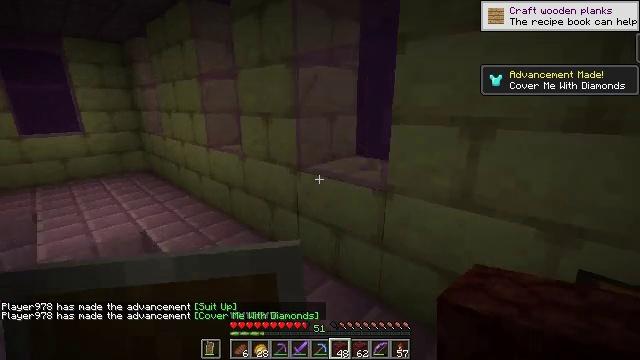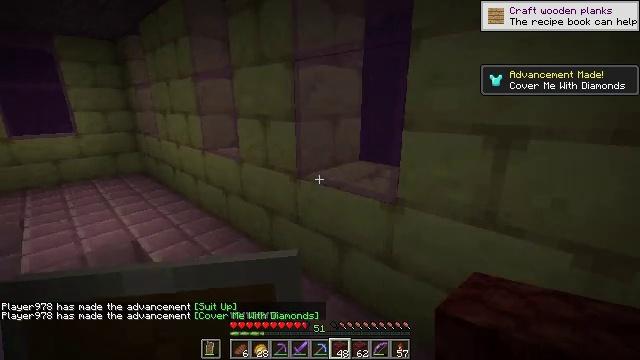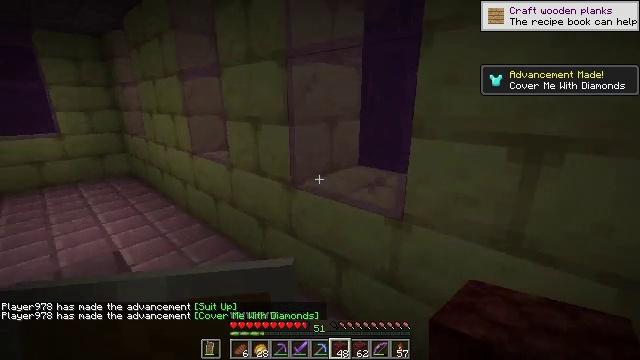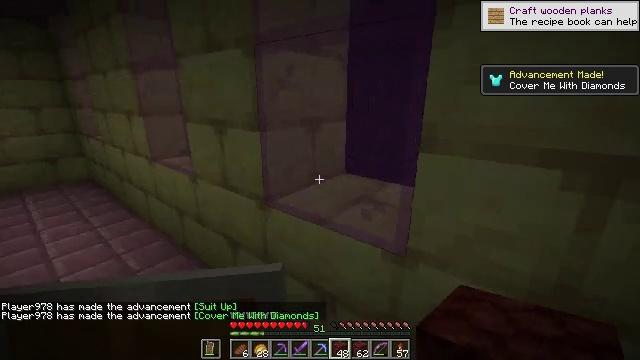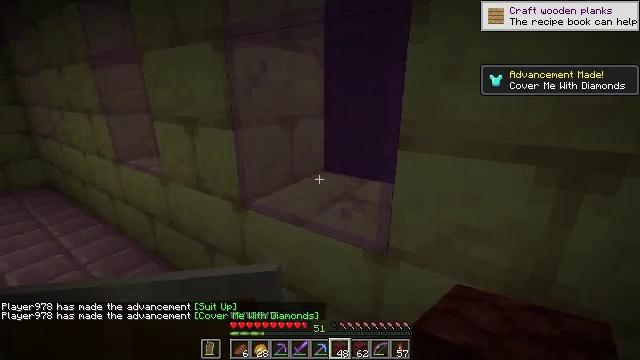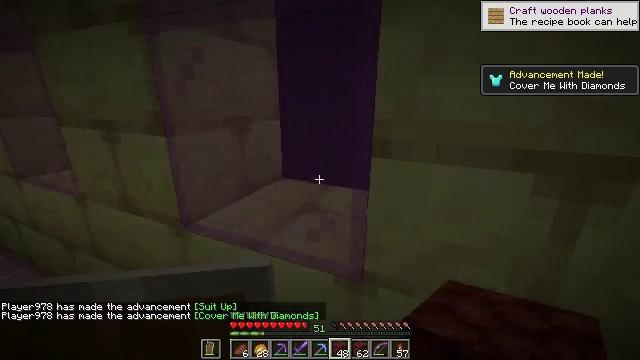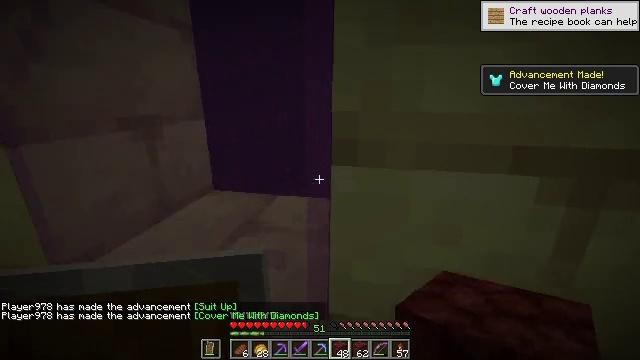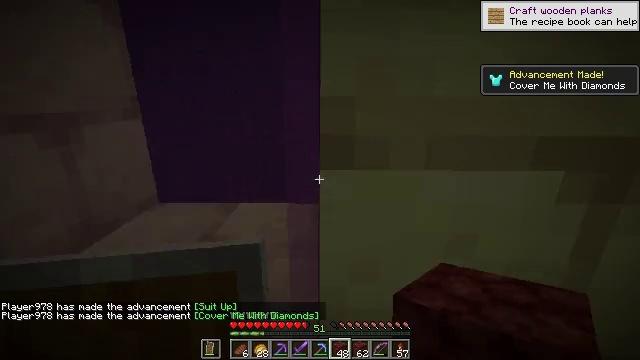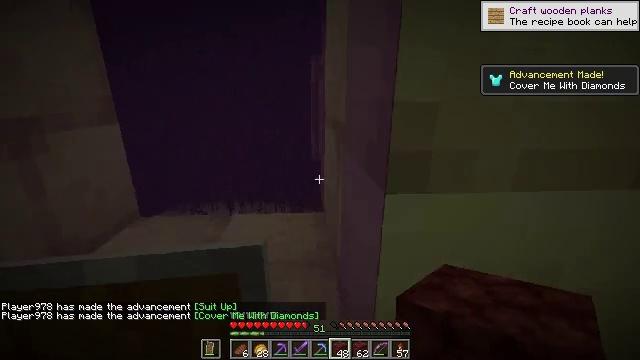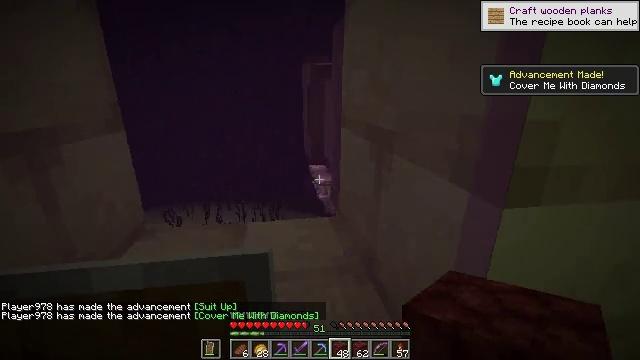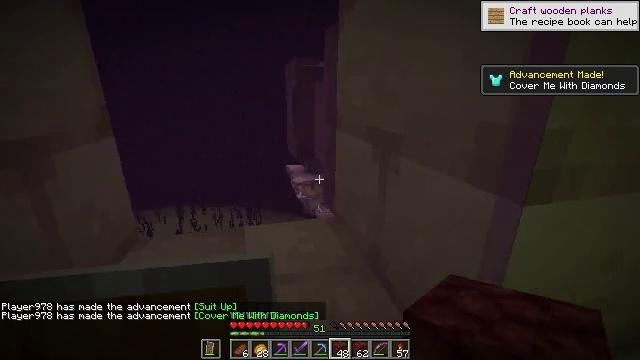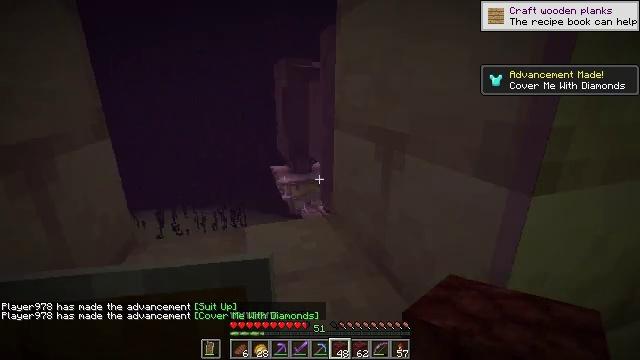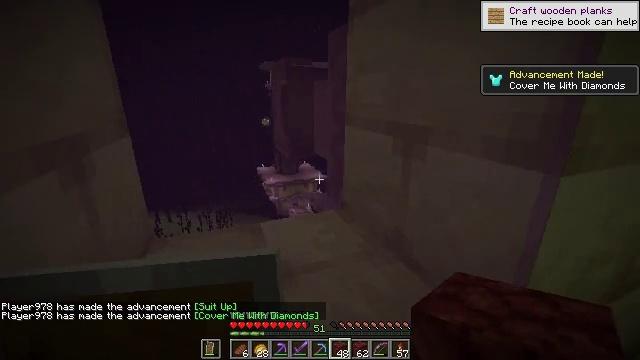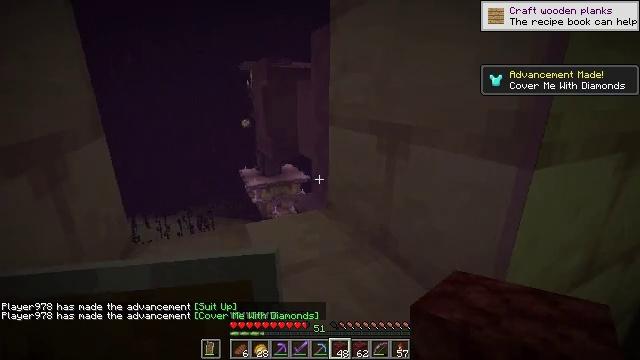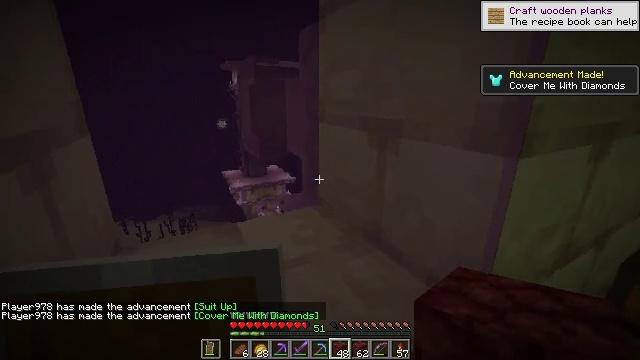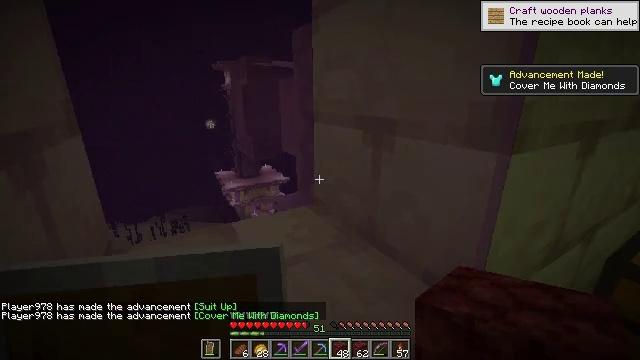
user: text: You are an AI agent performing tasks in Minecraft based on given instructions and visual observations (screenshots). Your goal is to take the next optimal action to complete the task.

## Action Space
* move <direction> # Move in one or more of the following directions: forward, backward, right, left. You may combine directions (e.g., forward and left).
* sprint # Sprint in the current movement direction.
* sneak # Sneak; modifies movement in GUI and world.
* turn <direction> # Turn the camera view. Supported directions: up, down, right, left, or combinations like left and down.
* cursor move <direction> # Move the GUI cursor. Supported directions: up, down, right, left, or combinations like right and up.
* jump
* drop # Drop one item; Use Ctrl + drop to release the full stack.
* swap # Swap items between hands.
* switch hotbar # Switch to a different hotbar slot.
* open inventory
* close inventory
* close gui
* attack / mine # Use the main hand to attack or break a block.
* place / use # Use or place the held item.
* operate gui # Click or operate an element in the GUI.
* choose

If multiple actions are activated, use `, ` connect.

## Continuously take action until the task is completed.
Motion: motion action
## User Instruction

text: Attack the end stone bricks to collect them.
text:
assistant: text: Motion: move forward
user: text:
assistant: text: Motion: move forward
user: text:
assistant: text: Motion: move forward, turn right
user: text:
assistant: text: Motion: move forward, turn right
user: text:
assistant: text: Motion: move forward, turn right
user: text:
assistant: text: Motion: move forward, turn right
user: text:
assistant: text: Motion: move forward and move left, turn right
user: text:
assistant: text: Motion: move forward and move left, turn right
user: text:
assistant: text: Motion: move forward and move left, turn right
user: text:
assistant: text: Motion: move left, turn right
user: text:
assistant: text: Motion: turn right
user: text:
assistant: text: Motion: turn right
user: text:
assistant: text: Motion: turn right
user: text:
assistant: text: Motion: turn right
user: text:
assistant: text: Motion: turn right
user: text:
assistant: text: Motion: no_op
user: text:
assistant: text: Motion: no_op
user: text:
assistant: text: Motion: no_op
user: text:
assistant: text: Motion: no_op
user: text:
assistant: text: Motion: no_op
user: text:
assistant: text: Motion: no_op
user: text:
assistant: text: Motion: no_op
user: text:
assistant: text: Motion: no_op
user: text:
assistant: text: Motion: no_op
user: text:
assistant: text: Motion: no_op
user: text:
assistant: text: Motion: turn left
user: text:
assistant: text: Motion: turn left
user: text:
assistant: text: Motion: turn left
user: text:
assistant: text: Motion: turn left
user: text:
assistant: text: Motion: turn left and up